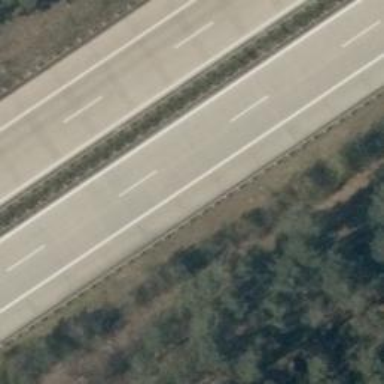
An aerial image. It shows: Concrete motorway.